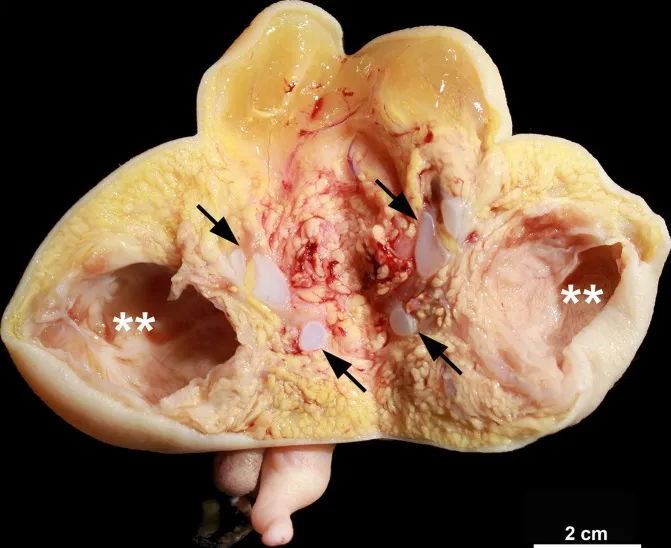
(C) Frontal section, unfolded. Abundant adipose tissue, some of which is well perfused, is visible. Black arrows mark rudimentary cartilaginous vertebral anlagen. White double asterisk shows the cerebral vesicle. Other formed organs are not macroscopically delineated.
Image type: medical_photograph (oral_photograph)